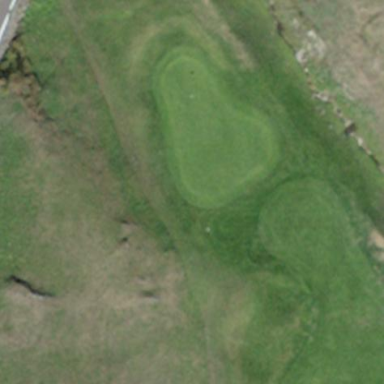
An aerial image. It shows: Picturesque green golfing area with grass land use.